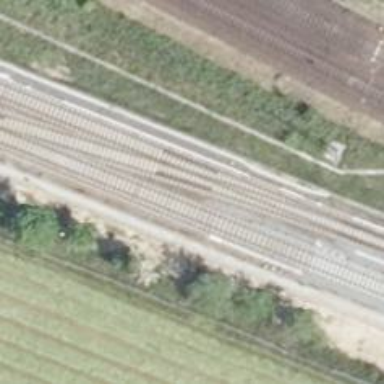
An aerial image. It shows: Railway signal.